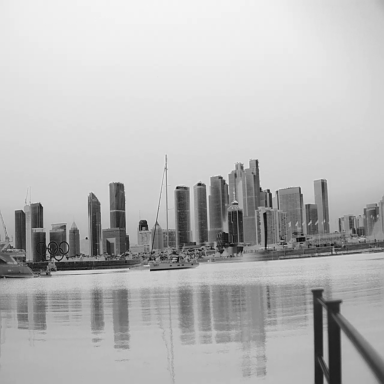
There are two sailboats in the infrared image.